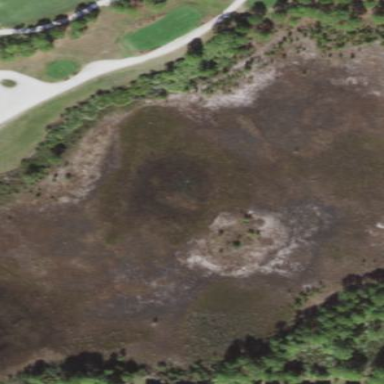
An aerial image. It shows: Water hazard on golf course. The hazard is natural water feature.